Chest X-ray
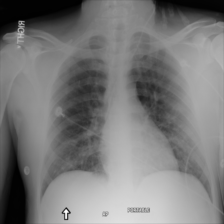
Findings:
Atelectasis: negative
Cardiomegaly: negative
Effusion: negative
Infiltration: negative
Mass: negative
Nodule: negative
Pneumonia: negative
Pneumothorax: negative
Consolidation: negative
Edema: negative
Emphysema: negative
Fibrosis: negative
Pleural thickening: negative
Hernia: negative